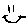
Label: smiley face